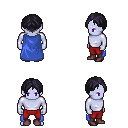
a pixel art fantasy rpg character, male body template, dark elf, purple skin, blue cape, red pants, raven parted hairstyle, maroon shoes, four views (front, back, left, right), 2x2 character sprite sheet, small pixel art, hard edges, no anti-aliasing